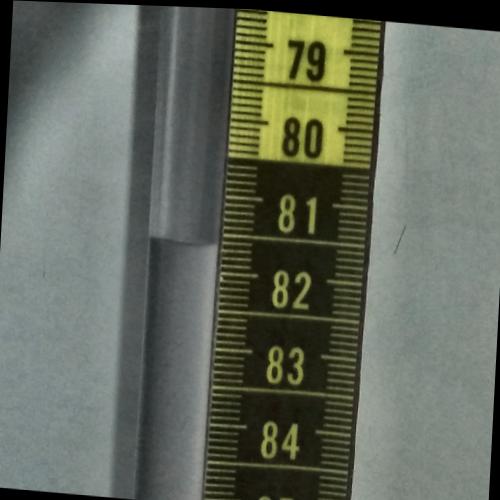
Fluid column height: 81.6 cm